Field crop: tomato
Growth stage: 2
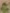
Species: solanum